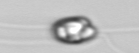
Label: flagellate_morphotype1